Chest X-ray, AP view. Patient: 59 years old, sex M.
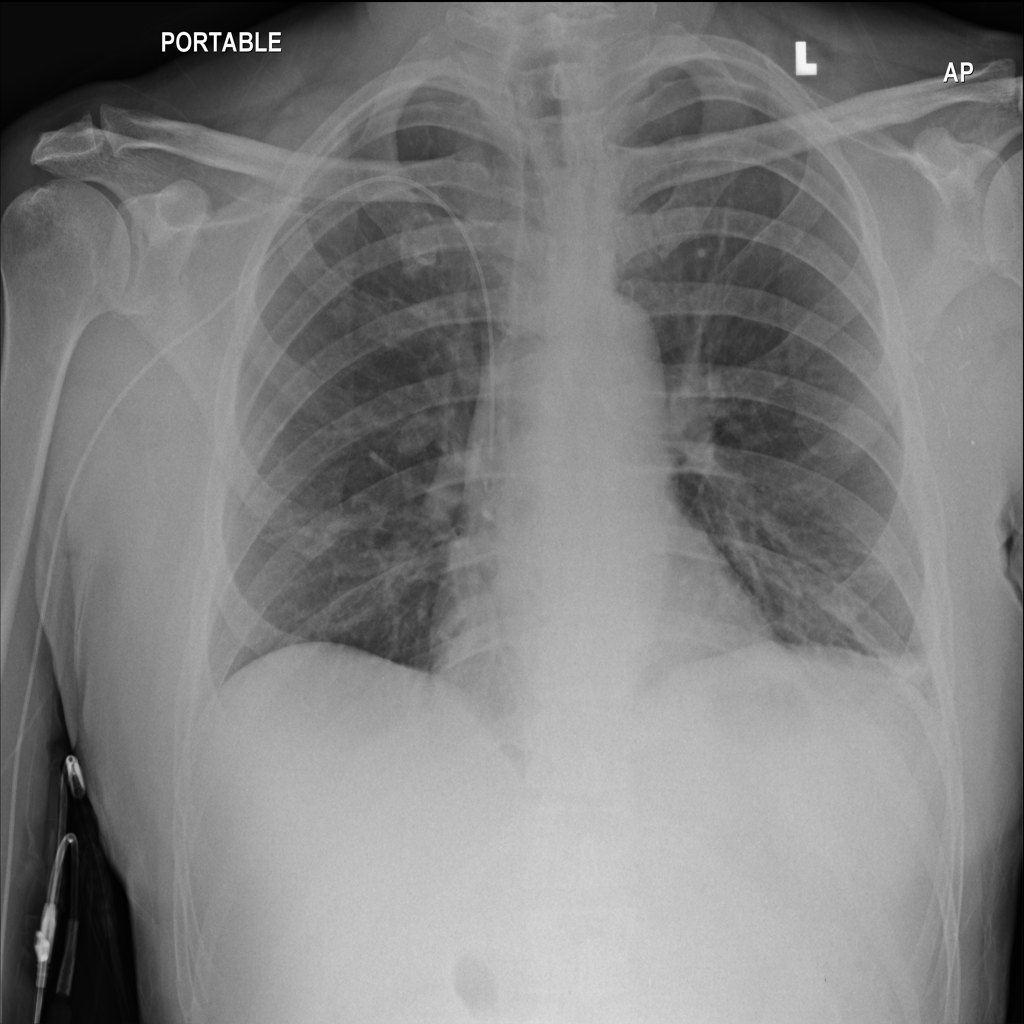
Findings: Atelectasis